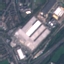
Label: Industrial